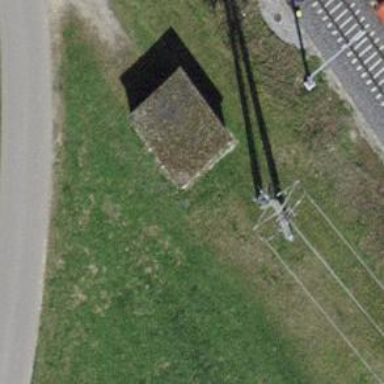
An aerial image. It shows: Transformer.